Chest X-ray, PA view. Patient: 23 years old, sex M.
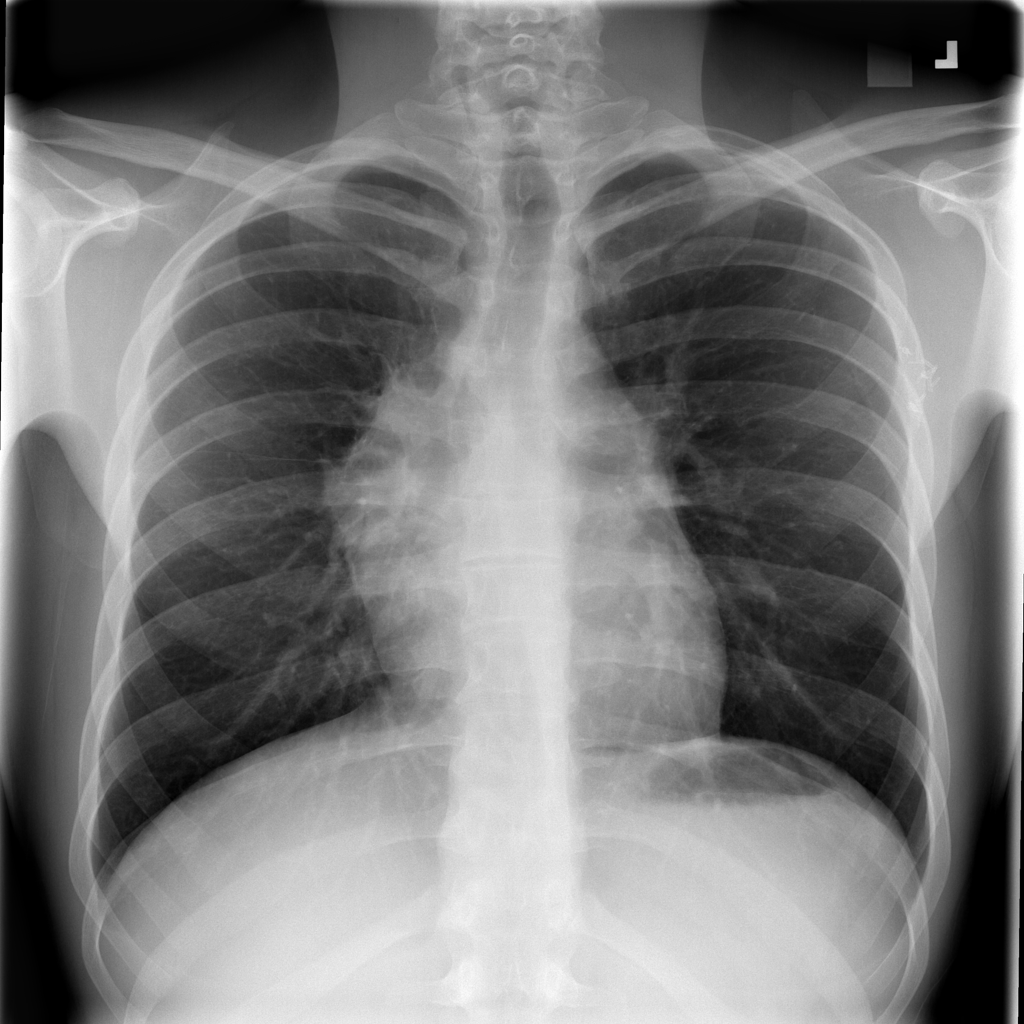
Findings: No Finding